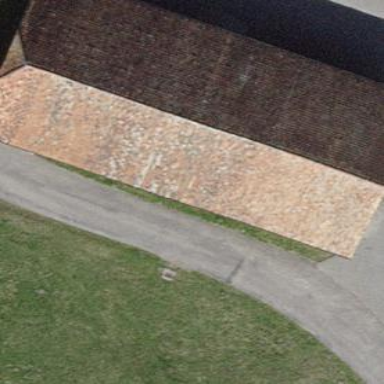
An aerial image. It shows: Half-hipped roof farm auxiliary building.